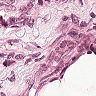
Metastatic tissue present: yes